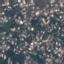
Label: Residential